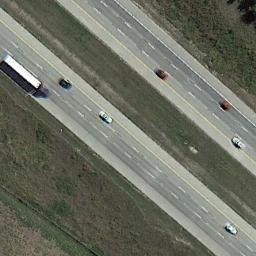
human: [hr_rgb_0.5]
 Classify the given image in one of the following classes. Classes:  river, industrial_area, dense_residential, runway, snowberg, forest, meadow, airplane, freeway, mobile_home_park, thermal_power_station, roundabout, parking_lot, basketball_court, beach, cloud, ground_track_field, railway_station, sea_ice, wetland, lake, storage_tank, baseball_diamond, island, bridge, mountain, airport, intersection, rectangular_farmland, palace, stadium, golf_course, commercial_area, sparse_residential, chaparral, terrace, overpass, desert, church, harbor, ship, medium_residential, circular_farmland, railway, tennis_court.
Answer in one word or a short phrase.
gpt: freeway